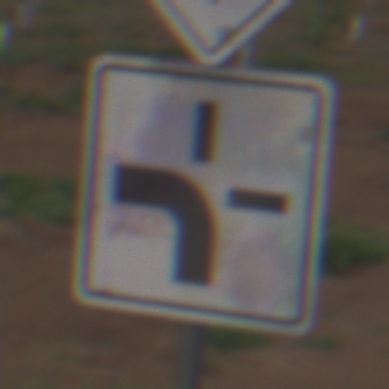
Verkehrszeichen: VerlaufVorfahrtsstrasse1
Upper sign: Vorfahrtsstrasse
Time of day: SunriseSunset
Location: Outdoor (Nature)
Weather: PartlyCloudy
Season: NotSpecified
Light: Natural